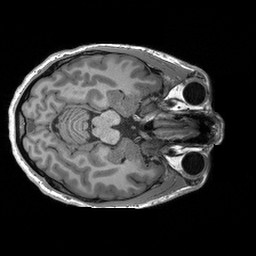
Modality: T1w
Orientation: axial
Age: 31
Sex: male
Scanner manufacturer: siemens
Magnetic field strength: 3 T
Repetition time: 2.3 s
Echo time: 0.00233 s